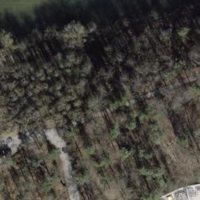
EUNIS habitat code: 41
Species observed at this site:
Prunus spinosa